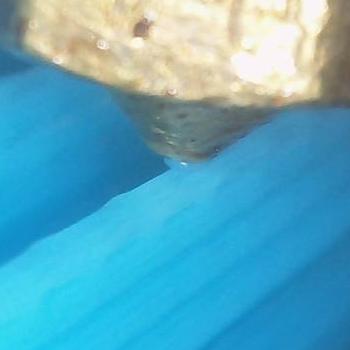
Flow rate: 149%